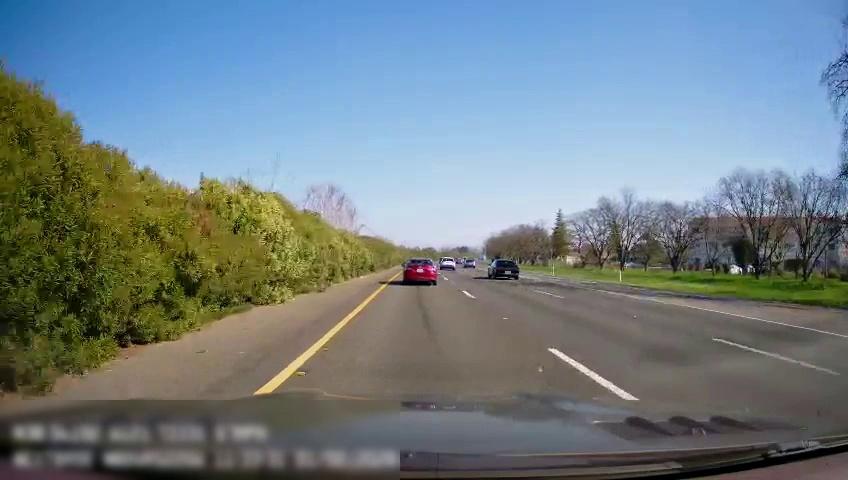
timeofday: Day
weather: Sunny
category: Drivable Space
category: Vehicles | Car
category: Vehicles | Car
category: Vehicles | Car
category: Lanes | Current Lane
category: Lanes | Current Lane
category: Lanes | Alternate Lane
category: Lanes | Alternate Lane